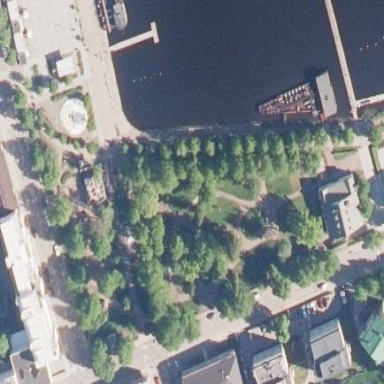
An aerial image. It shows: Lovely park for leisure and relaxation.